Question: Hopefully the title is self explanatory. I am auto-printing my reports using <URL>
More here:
<URL>
I have made one change to the original code: m_pageSettings.Landscape = true;
I call the AutoPrint() method in my TestResults_Load after generating the report
'''
private void AutoPrint()
{
ReportPrintDocument autoprintme = new ReportPrintDocument(reportViewer1.LocalReport);
autoprintme.Print();
}
'''
Everything works fine except that the cells are stretched as shown in the picture and I can't fit everything on one page. If I print from the ReportViewer Preview dialog everything looks great.
I believe the problem is in PrintReportSample when it renders the pages, but I can't find any way of fixing it, and it doesn't seem like others are having the same issue. There is a known issue with Server Reports but I believe it is unrelated.
I've lost at least half of my day trying to figure this out. Any help would be greatly appreciated.

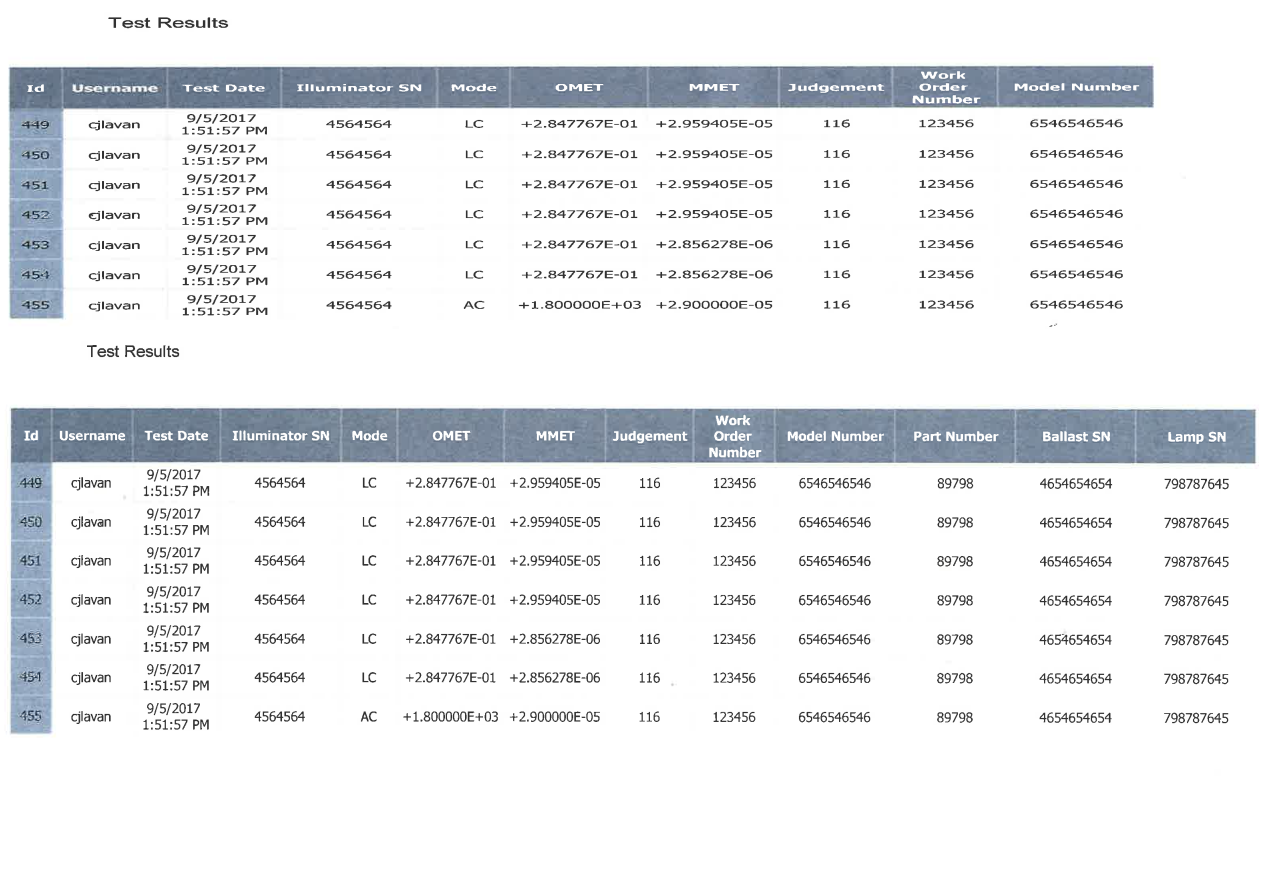
Answer: I tried a couple of other autoprint classes that others had written with similar issues, but I found that if I rendered the page in portrait everything looked exactly as it would have had I printed it from the ReportViewer Preview.
As a workaround I removed some columns from my report and moved some information to the page header...it ended up looking really good.
I think I probably just don't understand what is happening in ReportPrintDocument.cs and it's not written for rendering landscape...but I have to say everything looks like it should work.